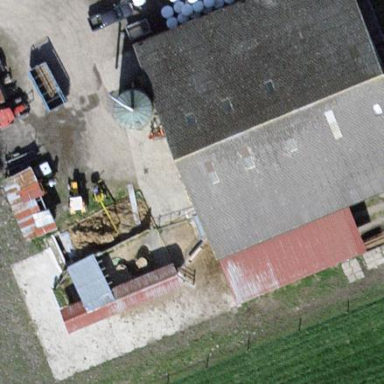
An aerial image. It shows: Farmyard area.